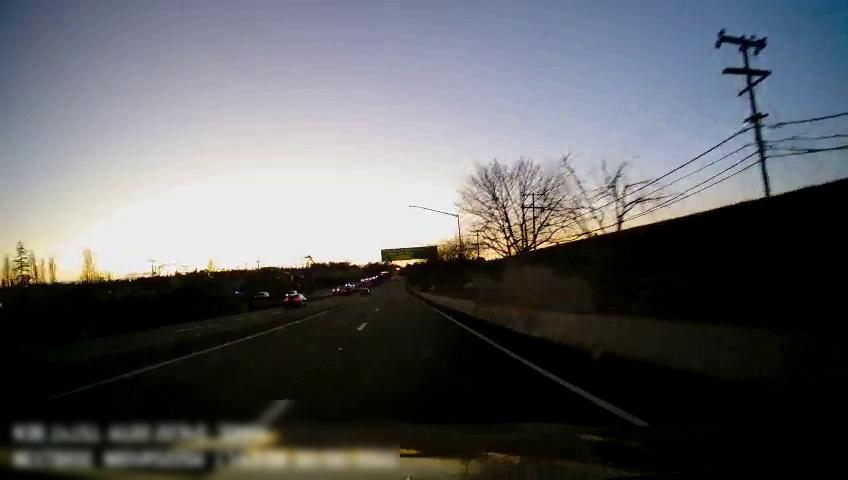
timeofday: Dusk/Dawn/Twilight
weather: Sunny
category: Drivable Space
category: Vehicles | Car
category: Vehicles | Car
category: Vehicles | SUV
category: Lanes | Alternate Lane
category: Lanes | Alternate Lane
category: Lanes | Alternate Lane
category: Lanes | Alternate Lane
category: Traffic | Signs